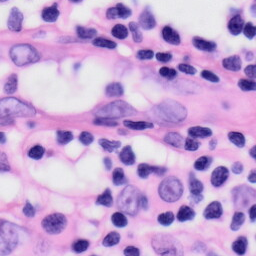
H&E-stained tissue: Skin